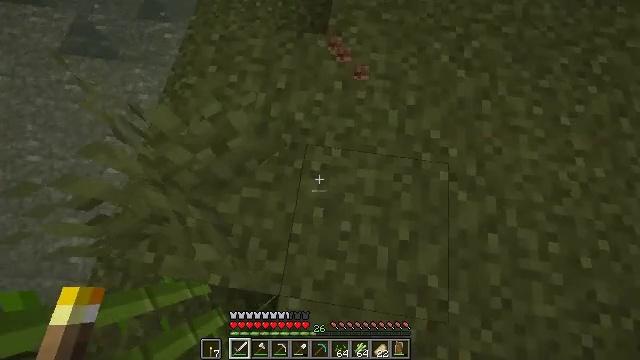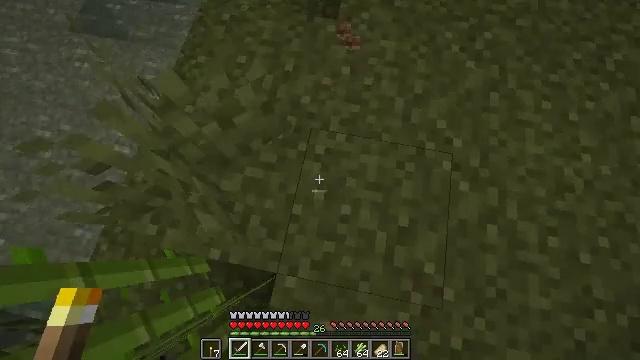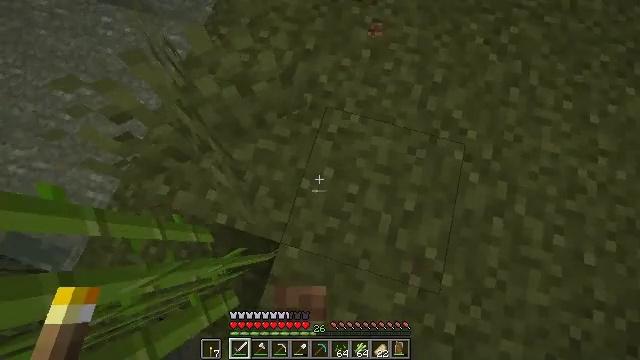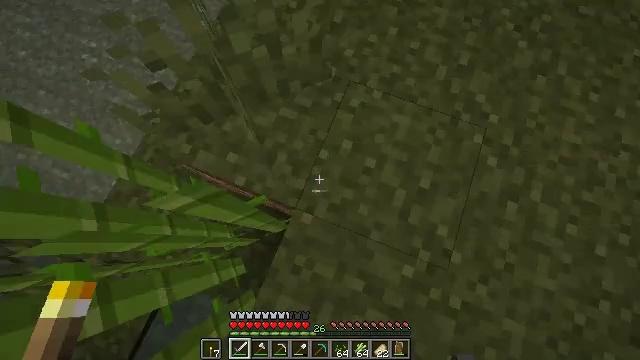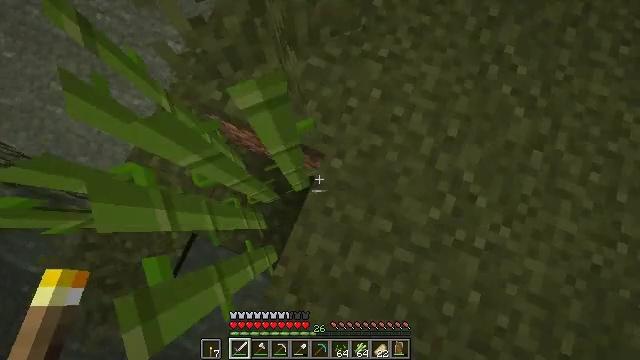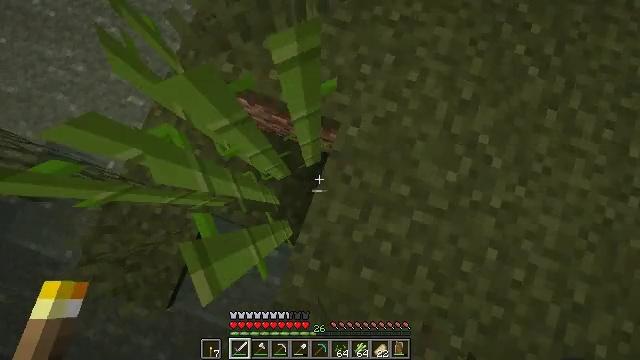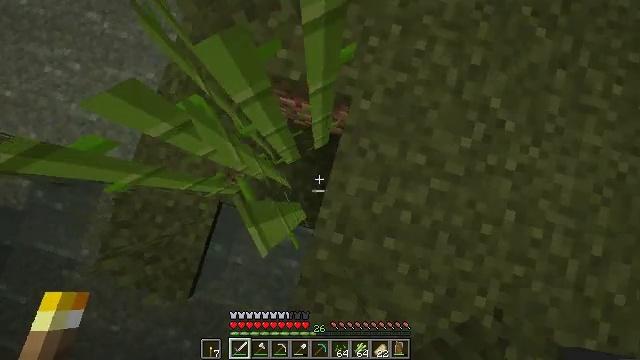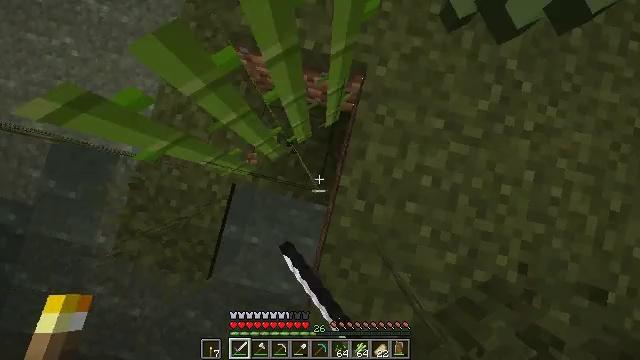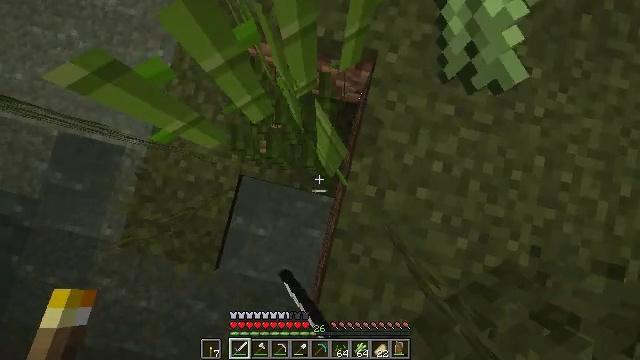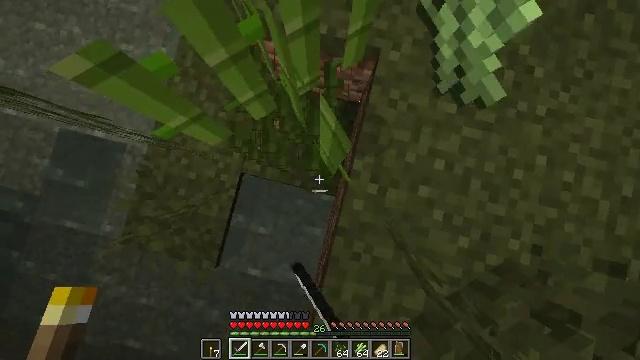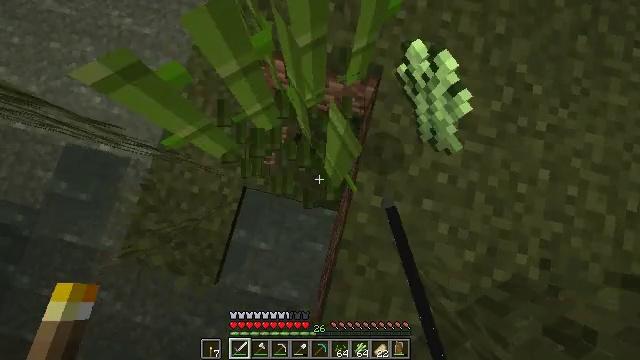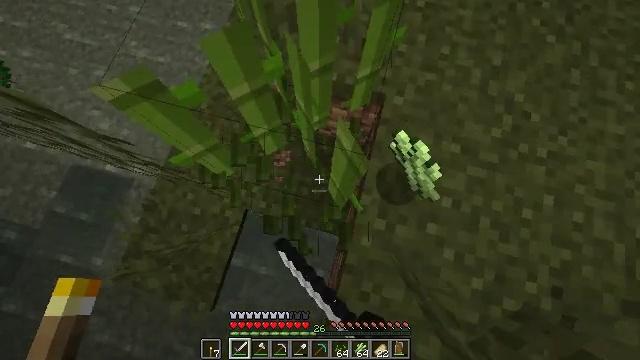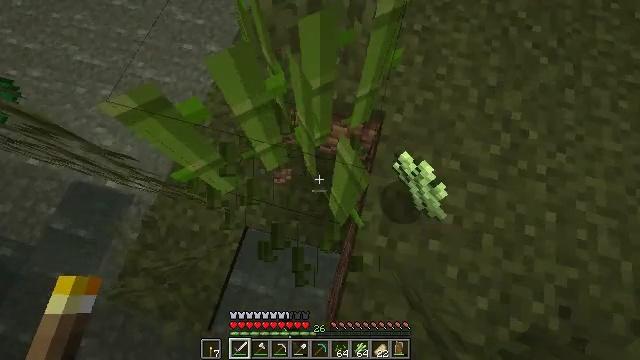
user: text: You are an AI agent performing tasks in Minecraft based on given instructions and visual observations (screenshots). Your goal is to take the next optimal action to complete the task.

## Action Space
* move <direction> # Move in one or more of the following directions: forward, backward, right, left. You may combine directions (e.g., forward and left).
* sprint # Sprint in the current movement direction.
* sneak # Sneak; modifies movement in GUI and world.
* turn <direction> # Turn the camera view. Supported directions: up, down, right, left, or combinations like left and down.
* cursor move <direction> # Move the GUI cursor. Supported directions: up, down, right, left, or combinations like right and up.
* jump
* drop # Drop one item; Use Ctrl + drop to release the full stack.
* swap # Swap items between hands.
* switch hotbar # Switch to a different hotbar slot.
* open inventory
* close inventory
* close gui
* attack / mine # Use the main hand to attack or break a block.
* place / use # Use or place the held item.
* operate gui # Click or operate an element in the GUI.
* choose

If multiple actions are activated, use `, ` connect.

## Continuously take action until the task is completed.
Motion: motion action
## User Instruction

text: Mine the sugar cane near rivers.
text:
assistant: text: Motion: move back, turn left and down
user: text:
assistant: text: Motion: move back and move left, turn left
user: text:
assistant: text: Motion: move back and move left, turn left and down
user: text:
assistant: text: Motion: move back and move left, turn down
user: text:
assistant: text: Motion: move back and move left, turn right and down
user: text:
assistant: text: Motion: move back and move left, turn right and down, attack / mine
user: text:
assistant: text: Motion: turn right and down, attack / mine
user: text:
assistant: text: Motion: attack / mine
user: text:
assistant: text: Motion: attack / mine
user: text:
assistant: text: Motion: turn up, attack / mine
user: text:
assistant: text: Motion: turn left and up
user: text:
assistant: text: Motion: turn up
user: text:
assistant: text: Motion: no_op